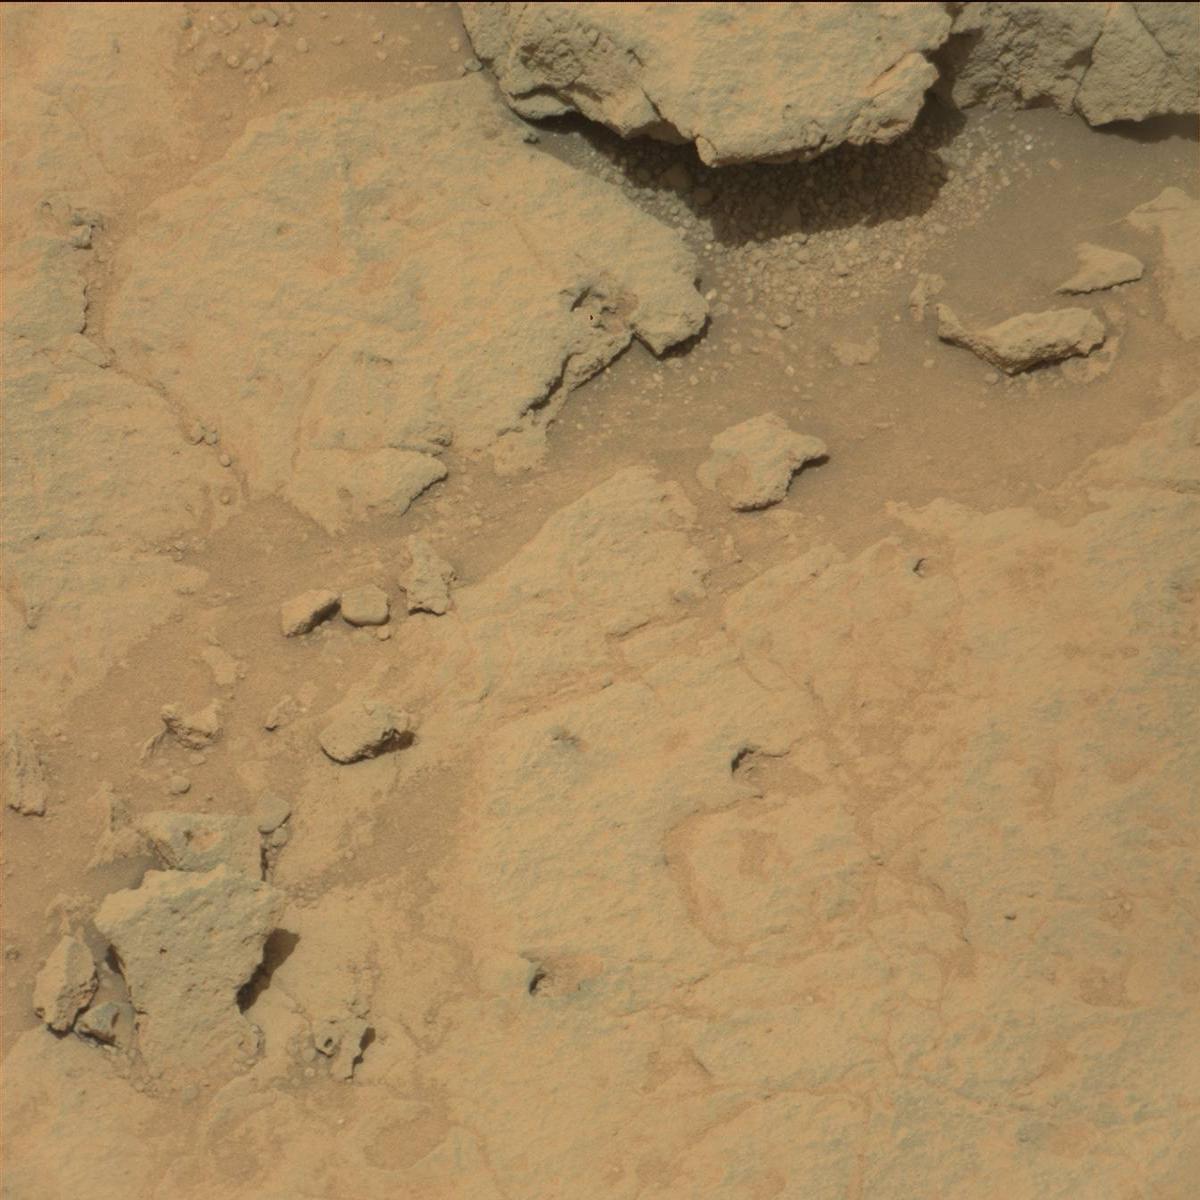
Terrain classes present: Bedrock, Rock, Sand / Soil